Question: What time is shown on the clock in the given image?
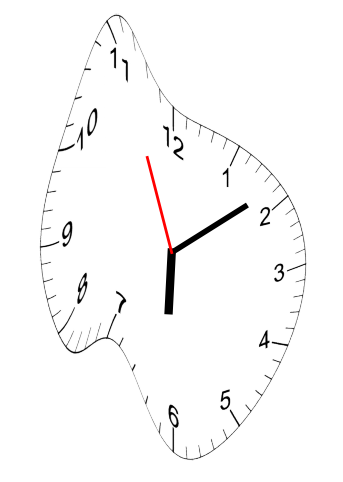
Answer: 06:08:56